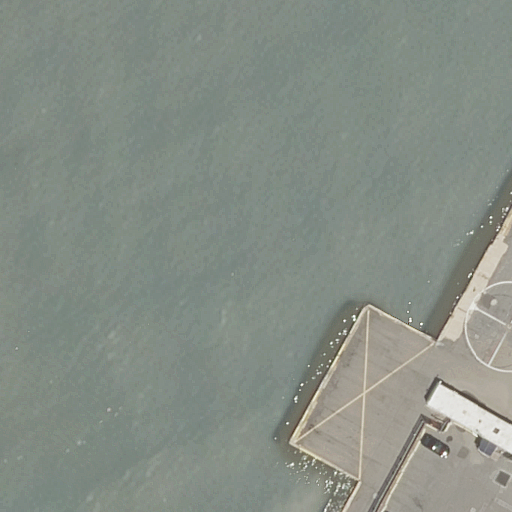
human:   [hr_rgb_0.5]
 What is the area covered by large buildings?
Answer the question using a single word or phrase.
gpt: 0m2

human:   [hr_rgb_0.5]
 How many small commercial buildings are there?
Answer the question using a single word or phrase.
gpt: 0

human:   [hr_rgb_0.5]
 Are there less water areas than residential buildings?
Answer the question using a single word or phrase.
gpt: no

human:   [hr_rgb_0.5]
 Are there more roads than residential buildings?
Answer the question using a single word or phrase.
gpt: no

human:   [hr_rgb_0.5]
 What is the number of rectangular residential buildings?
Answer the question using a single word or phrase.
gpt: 1

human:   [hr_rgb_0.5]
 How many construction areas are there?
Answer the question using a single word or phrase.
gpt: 0

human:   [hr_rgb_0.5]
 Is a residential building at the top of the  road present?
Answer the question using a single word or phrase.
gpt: yes

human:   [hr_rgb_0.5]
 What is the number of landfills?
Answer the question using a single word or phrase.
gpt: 0

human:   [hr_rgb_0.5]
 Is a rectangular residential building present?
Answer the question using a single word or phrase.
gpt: yes

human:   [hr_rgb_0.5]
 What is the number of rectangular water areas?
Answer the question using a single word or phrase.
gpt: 0

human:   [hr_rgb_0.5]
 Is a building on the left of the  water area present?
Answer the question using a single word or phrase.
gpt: no

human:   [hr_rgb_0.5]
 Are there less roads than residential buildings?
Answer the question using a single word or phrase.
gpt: no

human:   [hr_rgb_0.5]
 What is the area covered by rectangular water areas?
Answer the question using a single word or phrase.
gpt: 0m2

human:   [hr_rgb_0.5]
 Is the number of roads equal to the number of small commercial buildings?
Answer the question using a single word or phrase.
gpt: no

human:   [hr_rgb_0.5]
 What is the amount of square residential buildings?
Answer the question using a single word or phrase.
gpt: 0

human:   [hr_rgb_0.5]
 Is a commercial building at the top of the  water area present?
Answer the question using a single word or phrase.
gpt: no

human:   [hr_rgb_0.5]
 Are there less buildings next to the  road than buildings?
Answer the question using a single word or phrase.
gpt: no

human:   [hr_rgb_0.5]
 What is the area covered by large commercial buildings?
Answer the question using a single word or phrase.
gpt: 0m2

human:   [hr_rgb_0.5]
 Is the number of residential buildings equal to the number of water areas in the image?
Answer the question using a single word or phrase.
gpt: yes

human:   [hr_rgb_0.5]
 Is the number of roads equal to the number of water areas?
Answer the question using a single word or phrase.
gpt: yes

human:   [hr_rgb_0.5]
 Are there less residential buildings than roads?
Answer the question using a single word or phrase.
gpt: no

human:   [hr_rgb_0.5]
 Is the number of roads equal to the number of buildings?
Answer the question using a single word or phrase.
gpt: yes

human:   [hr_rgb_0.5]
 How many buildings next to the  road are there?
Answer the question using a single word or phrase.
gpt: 1

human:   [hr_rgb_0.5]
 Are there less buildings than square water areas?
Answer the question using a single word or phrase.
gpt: no

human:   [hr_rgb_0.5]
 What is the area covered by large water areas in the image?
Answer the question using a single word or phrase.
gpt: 9054m2

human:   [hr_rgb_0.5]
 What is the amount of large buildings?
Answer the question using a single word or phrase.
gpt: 0

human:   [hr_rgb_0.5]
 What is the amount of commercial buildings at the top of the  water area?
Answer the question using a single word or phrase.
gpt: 0

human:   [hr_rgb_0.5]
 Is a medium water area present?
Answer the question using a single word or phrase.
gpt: no

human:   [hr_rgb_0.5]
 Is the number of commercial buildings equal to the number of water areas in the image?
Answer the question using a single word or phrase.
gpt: no

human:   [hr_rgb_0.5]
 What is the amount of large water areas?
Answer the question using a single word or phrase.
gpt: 1

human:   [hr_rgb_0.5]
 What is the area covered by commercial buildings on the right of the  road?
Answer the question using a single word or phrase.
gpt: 0m2

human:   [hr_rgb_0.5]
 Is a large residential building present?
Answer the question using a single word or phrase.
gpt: no

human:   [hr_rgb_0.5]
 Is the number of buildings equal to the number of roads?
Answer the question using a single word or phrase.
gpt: yes

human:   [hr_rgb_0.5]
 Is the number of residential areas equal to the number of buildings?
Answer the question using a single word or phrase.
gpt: no

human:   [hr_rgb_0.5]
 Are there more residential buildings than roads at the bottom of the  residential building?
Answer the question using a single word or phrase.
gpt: no

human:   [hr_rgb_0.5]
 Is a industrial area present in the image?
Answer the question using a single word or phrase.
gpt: no